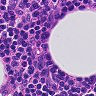
Metastatic tissue present: no